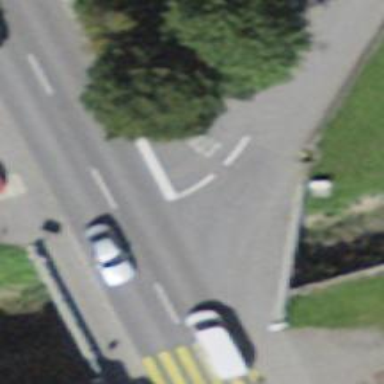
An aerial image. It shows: Tertiary road on bridge with asphalt surface.